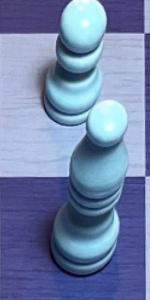
Label: Bishop_White